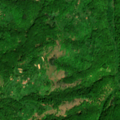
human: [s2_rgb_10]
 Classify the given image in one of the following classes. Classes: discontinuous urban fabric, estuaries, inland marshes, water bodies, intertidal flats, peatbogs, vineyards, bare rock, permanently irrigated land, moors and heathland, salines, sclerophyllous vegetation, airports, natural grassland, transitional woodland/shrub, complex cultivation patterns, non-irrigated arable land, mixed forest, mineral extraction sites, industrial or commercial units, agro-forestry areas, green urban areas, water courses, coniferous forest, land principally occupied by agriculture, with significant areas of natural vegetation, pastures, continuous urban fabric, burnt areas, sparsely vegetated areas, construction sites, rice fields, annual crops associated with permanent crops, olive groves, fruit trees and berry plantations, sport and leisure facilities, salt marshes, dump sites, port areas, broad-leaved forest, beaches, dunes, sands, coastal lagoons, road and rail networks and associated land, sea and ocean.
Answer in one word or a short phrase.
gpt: broad-leaved forest, transitional woodland/shrub